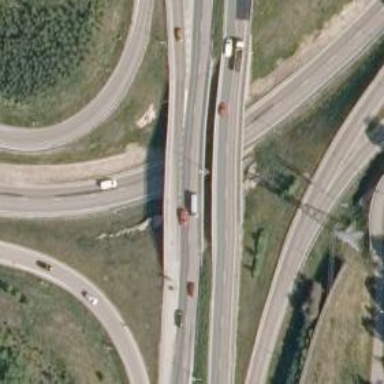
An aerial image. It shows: Asphalt surface bridge for trunk link highway.